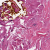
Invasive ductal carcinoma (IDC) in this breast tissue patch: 0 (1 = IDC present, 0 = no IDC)